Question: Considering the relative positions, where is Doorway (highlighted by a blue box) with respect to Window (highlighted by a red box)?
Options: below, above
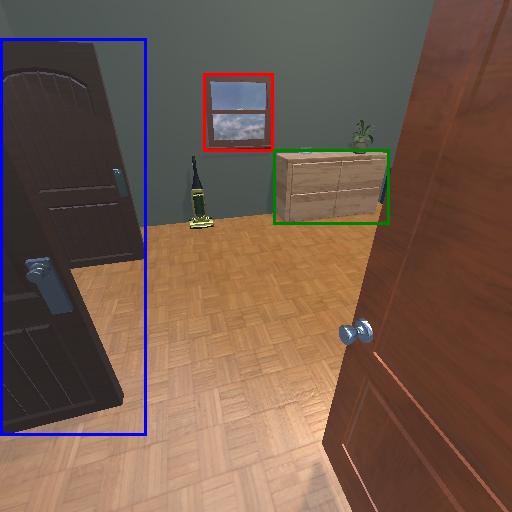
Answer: below